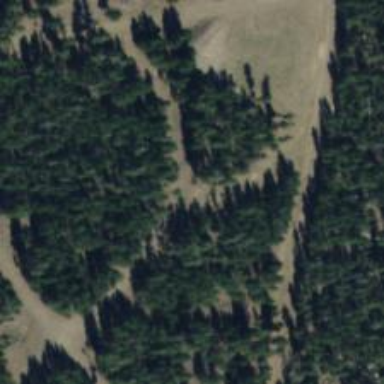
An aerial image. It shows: Nordic ski trail groomed for classic and skating style skiing.